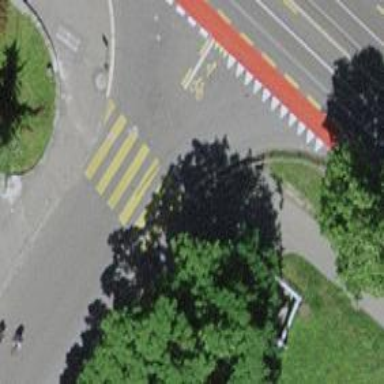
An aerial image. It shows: Asphalt sidewalk along the footway.